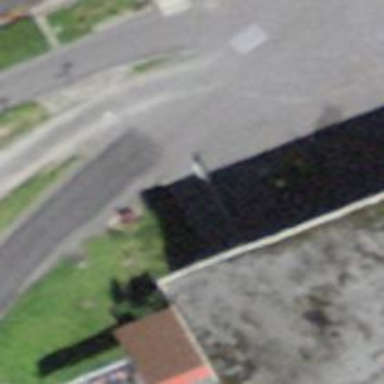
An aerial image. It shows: Set of concrete steps.